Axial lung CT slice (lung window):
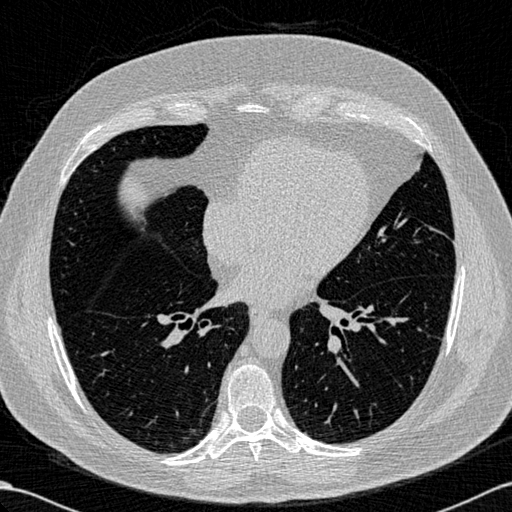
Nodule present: no